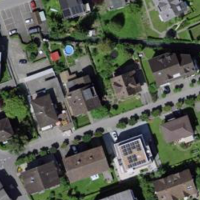
EUNIS habitat code: 54
Species observed at this site:
Erigeron karvinskianus